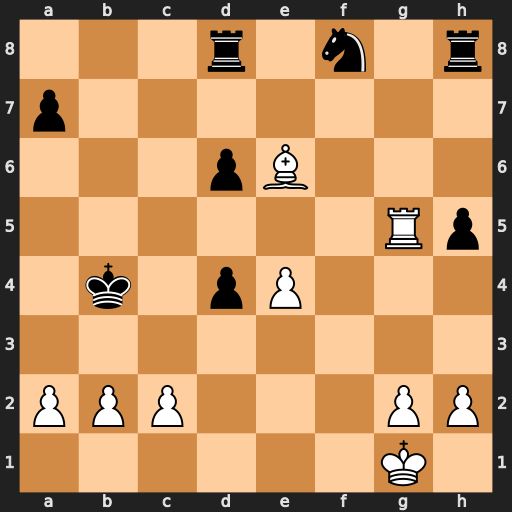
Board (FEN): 3r1n1r/p7/3pB3/6Rp/1k1pP3/8/PPP3PP/6K1
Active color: w
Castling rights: -
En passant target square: -
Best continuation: a3+ Ka4 Bb3#